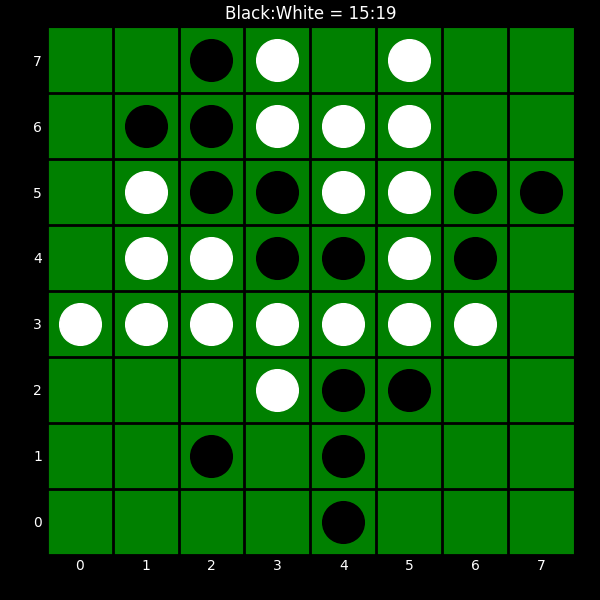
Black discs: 15
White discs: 19